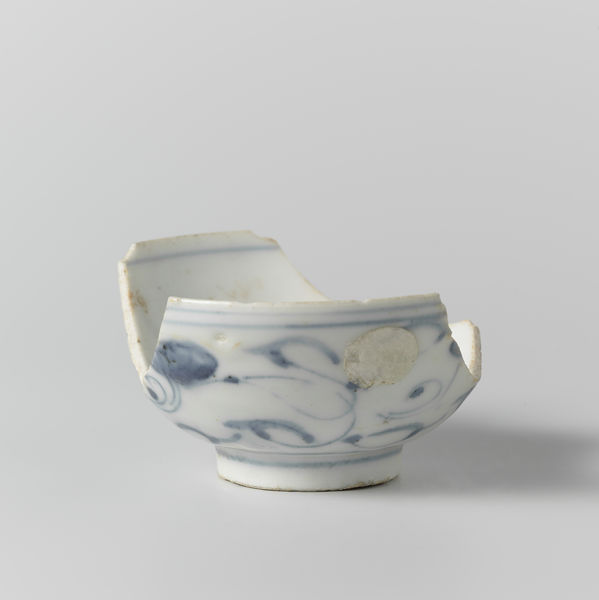
Titel: Kom uit V.O.C.-schip de 'Witte Leeuw'
Standort: Amsterdam
Institution: Rijksmuseum
Schlagwörter: blau, blue, white, old, pattern, pot, vase, flower, background, line, ancient, leaves, design, lines, ceramic, vessel, cup, brushstrokes, leaf, paint, holland, china, pottery, artifact, swirls, porcelain, vine, vines, bowl, painted, dirty, base, broken, glazed, verzierung, clay, edges, used, damaged, stems, chipped, rim, porzellan, glaze, cracked, potery, schale, piece, shard, sticker, implement, kaputt, scherbe, useful, remain